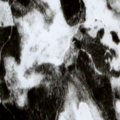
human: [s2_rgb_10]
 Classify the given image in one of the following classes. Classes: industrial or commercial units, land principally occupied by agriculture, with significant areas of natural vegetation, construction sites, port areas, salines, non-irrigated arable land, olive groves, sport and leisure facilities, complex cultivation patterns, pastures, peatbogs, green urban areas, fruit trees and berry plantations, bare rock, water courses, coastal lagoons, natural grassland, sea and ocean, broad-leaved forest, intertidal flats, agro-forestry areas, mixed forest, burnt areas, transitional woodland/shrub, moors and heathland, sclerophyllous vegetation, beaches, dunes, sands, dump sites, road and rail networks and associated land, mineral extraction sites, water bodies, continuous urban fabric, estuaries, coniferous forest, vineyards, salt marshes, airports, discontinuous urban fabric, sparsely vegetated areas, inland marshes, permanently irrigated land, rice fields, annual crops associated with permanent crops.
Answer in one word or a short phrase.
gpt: coniferous forest, transitional woodland/shrub, peatbogs